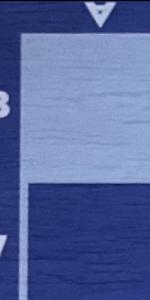
Label: Empty